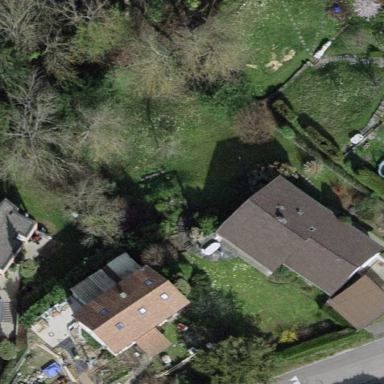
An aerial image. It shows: Garden enclosed by fence.